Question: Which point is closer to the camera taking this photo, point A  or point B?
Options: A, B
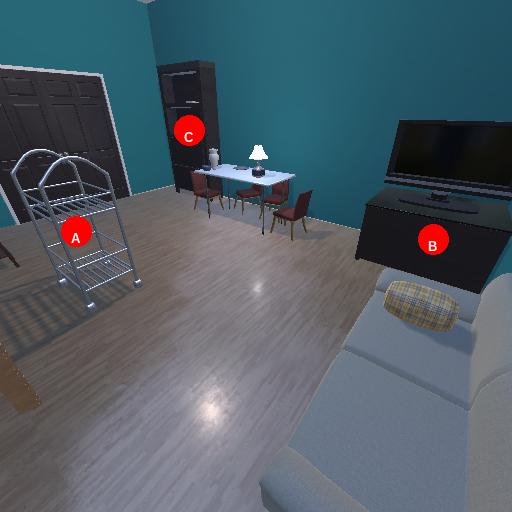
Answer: A